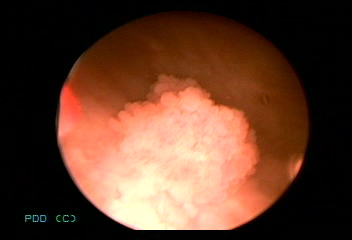
Modality: WLC
Class: Malignant
Subclass: HighGradePapillary
Lesion: L1
Stage: Ta
Morphology: Papillary
Bladder cancer association: Yes
Annotated structures: Tumor